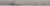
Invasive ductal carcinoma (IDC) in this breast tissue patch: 0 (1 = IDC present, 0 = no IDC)